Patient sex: M
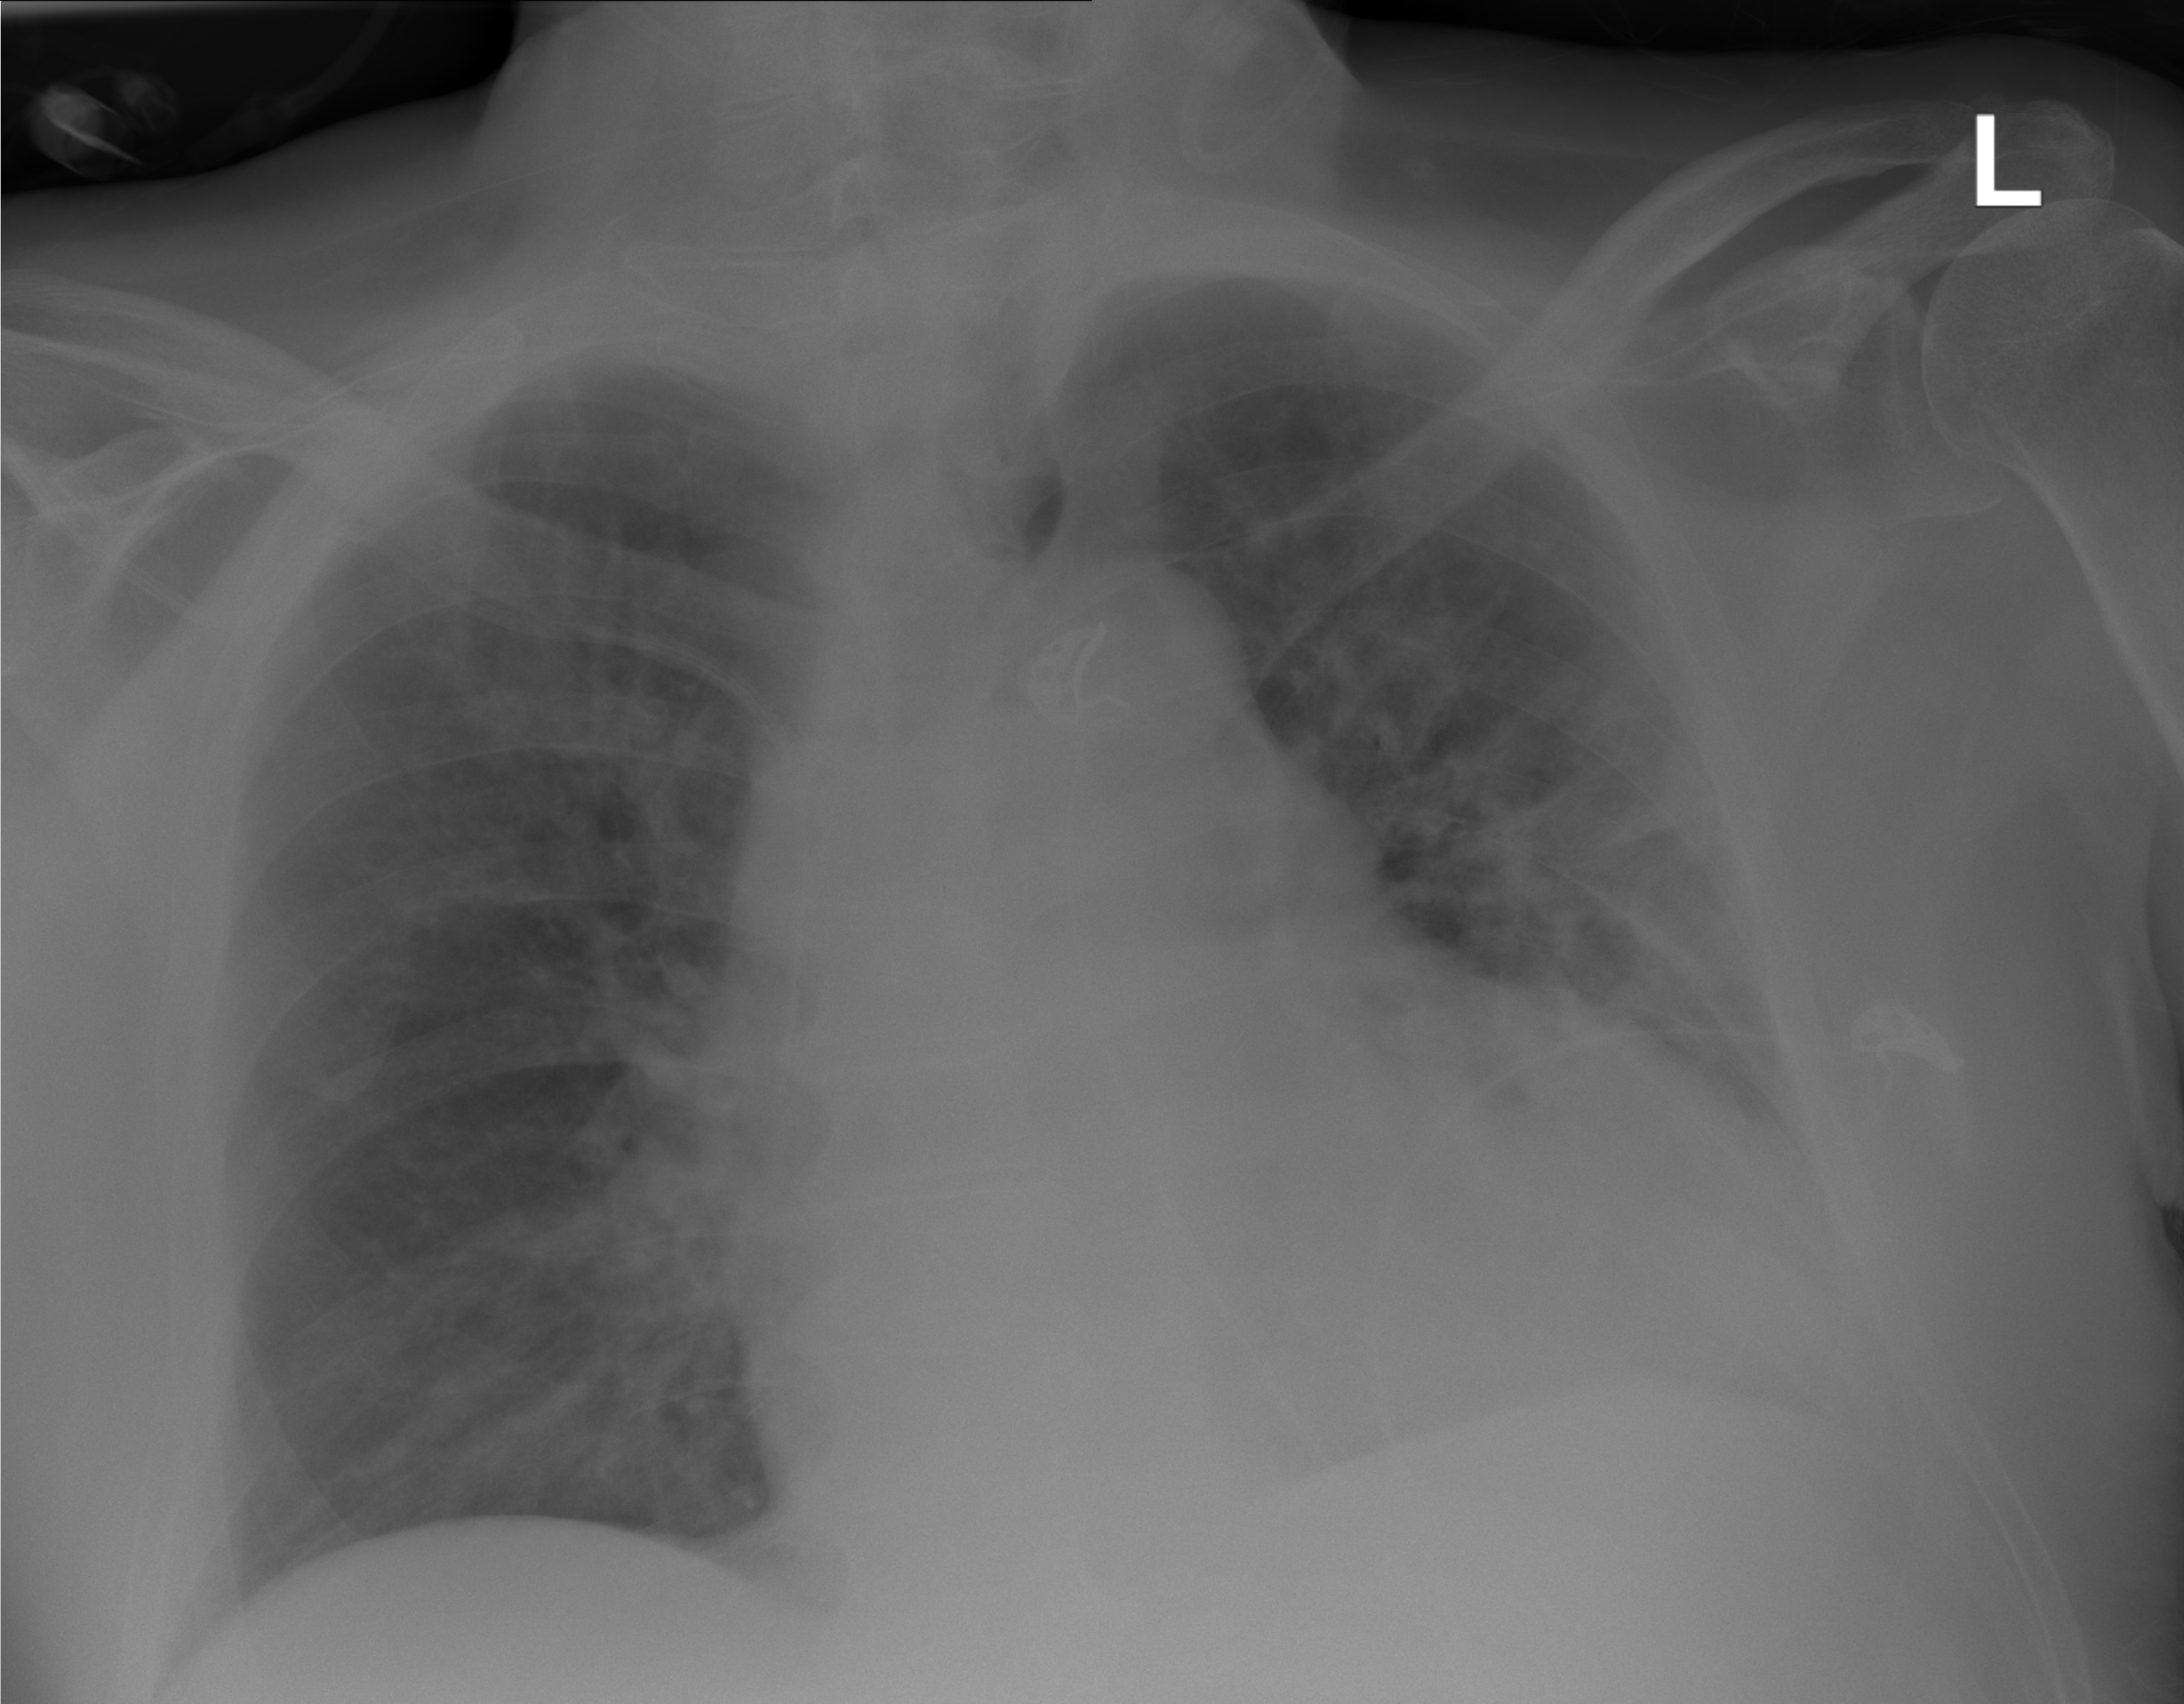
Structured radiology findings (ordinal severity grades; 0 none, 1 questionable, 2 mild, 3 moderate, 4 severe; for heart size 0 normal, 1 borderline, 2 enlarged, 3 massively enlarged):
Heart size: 2
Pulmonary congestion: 2
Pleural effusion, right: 0
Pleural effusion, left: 0
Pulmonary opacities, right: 0
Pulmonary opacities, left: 0
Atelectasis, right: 0
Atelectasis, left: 0